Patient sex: F
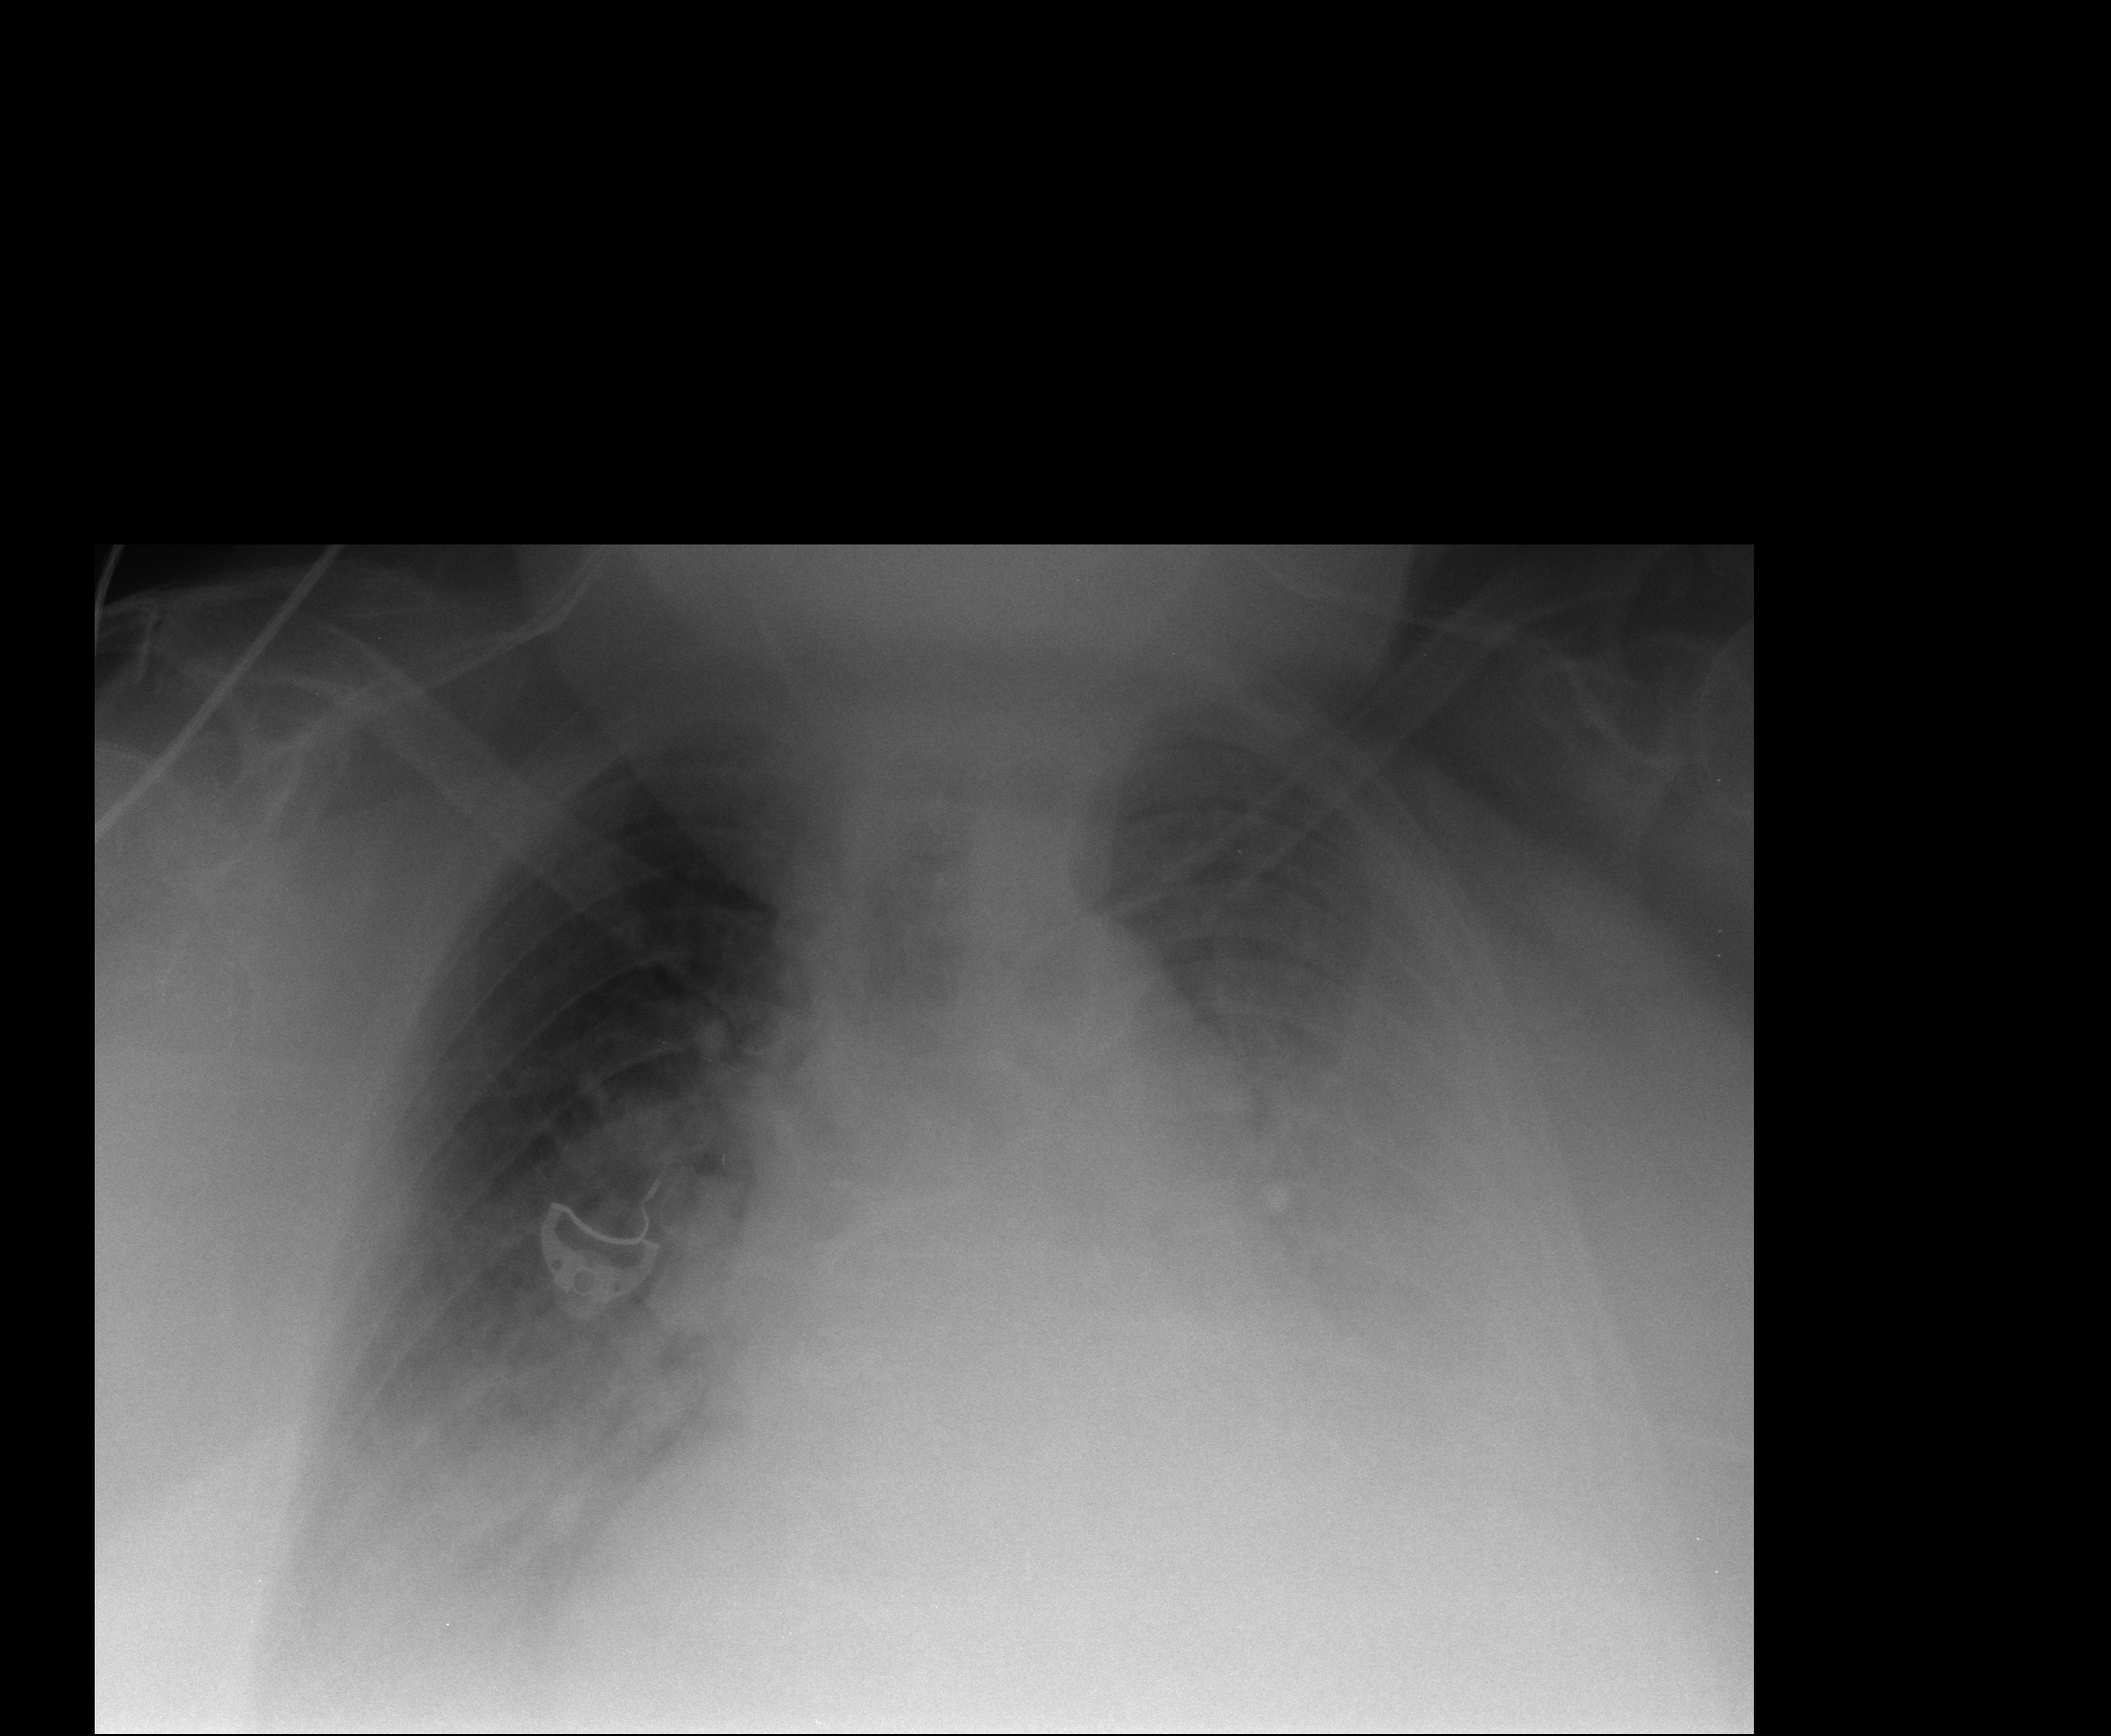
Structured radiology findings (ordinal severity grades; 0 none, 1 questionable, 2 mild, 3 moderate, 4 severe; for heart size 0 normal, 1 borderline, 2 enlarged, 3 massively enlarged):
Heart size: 2
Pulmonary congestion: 2
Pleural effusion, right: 2
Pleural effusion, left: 3
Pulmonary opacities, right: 2
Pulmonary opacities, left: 0
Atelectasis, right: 2
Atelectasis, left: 3